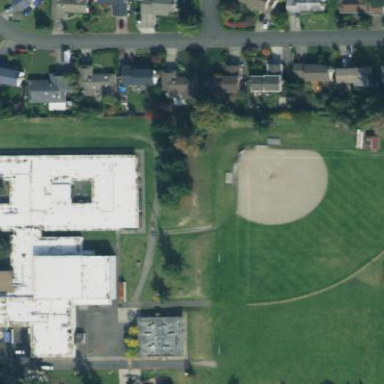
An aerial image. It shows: School.